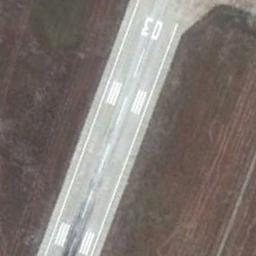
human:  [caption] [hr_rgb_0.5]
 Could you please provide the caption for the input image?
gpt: The runway is surrounded by grass .

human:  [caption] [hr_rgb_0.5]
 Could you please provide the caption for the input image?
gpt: Next to the runway is brown bare ground with white '03' and short-line signs on the runway .

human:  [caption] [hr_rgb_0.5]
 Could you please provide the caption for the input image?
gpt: The runway is on the bare land .

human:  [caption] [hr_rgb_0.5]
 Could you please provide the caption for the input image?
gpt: The runway has several touchdown zone markings and the designation marking is 03 .

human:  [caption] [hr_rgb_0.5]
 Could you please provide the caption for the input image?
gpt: There are brown bare land near the runway .